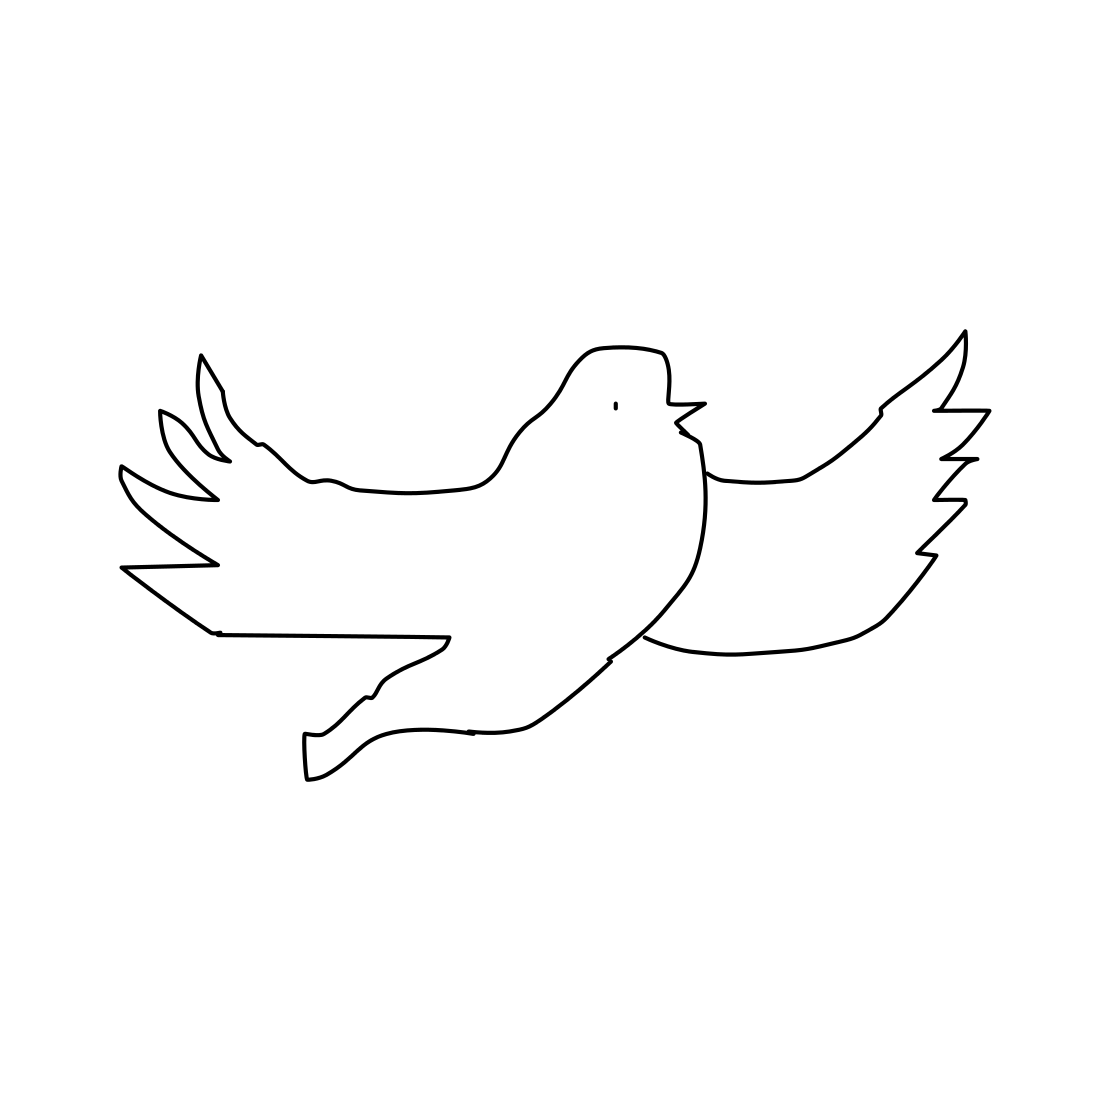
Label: pigeon